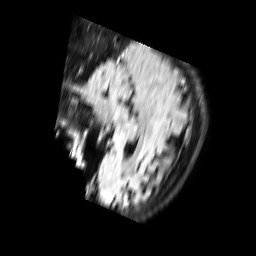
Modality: FLAIR
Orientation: sagittal
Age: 53
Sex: male
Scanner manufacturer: philips
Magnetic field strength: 1.5 T
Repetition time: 6 s
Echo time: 0.1044 s